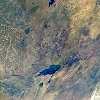
Label: land